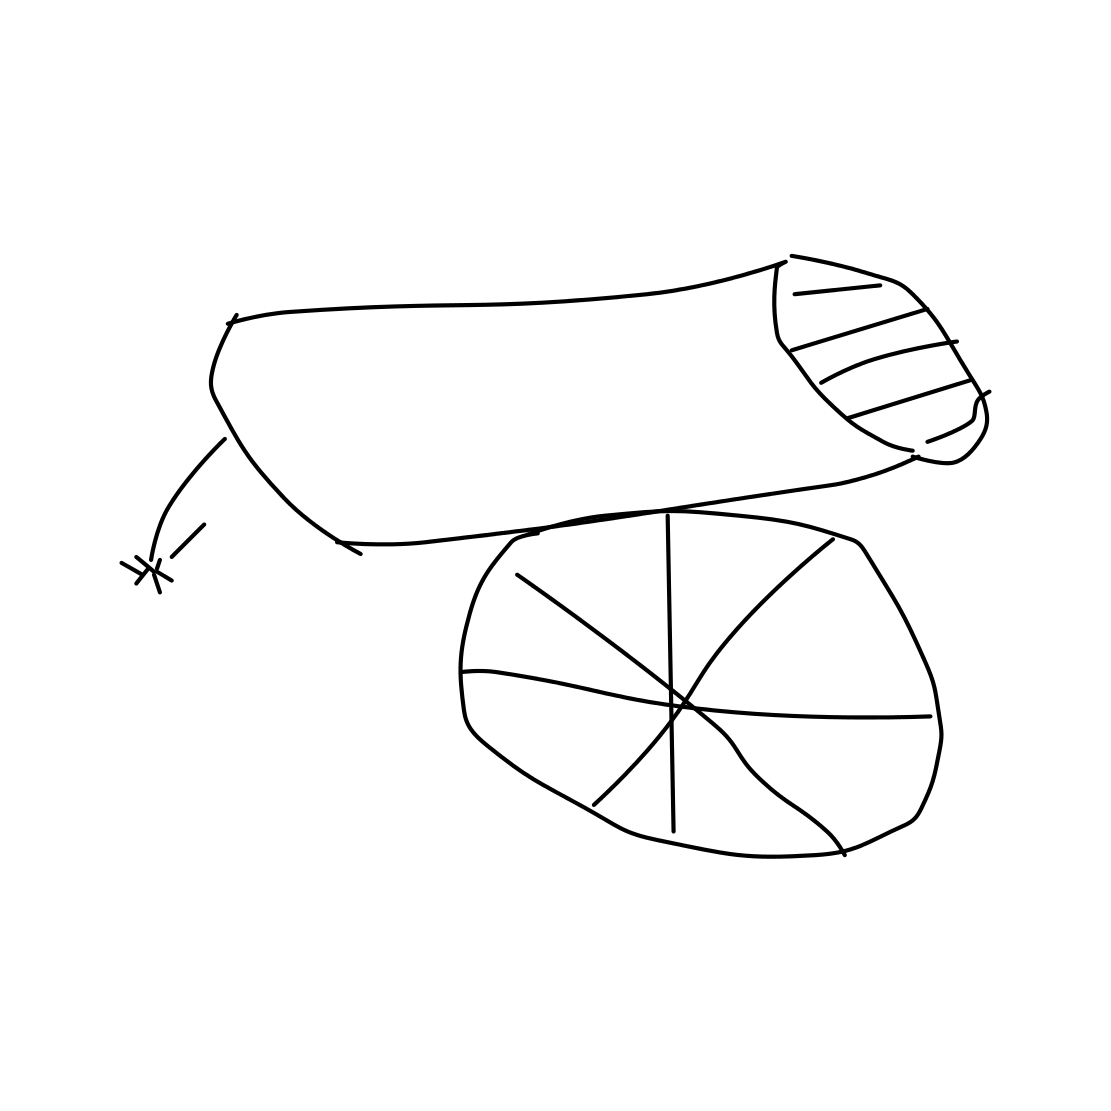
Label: cannon